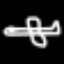
Label: airplane